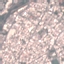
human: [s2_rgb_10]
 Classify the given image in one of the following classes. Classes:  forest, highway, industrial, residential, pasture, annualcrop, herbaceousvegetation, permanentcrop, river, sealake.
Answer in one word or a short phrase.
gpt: Residential